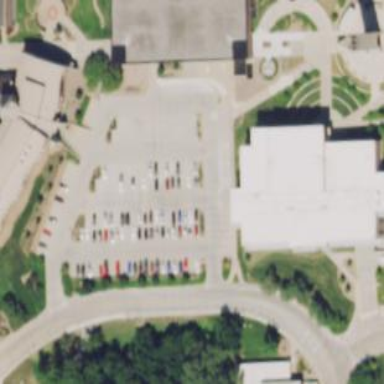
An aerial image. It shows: University building.